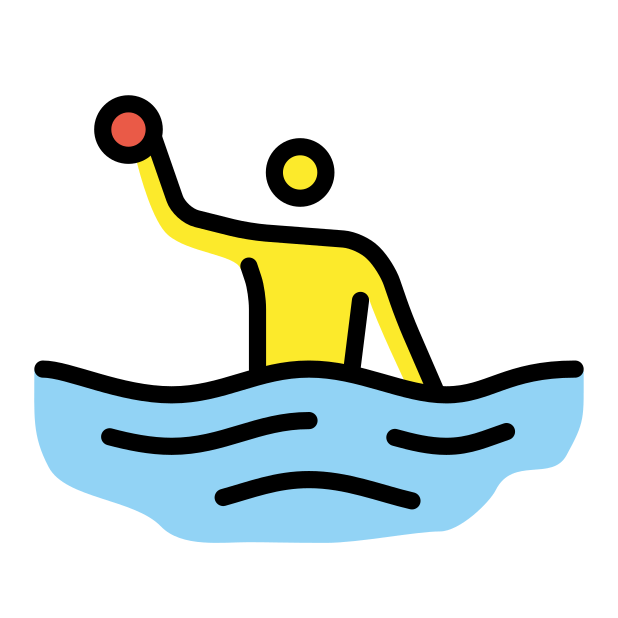
person playing water polo